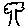
Label: tree